Field crop: maize
Growth stage: 1
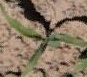
Species: maize